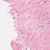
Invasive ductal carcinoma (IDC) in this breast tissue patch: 0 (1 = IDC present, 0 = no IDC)